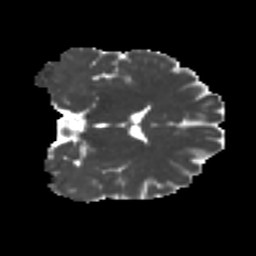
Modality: MD
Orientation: coronal
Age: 24
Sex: male
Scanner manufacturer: ge
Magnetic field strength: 3 T
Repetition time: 7.8 s
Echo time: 0.0606 s